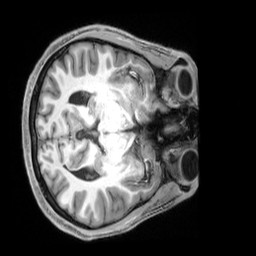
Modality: T1w
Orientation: axial
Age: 30
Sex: male
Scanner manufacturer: siemens
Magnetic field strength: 3 T
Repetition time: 2.3 s
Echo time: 0.00229 s